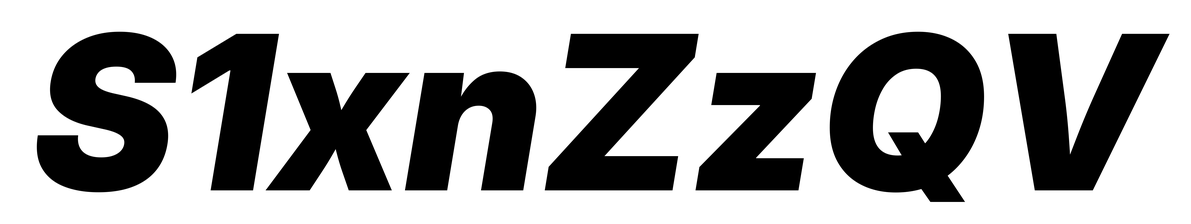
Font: Inter-Italic_Black_Italic